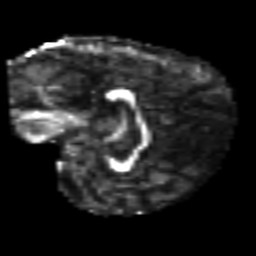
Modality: FA
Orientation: sagittal
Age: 44
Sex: female
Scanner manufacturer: siemens
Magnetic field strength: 3 T
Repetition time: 4.999 s
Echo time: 0.07946 s